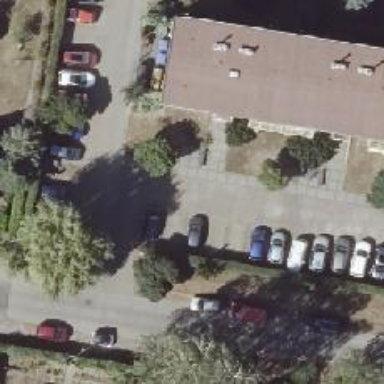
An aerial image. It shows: Driveway with sidewalk on the left side.